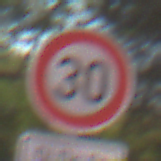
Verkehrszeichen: Geschwindigkeit30
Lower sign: ZeitangabenMitBeschraenkungAufWochentage3
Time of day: MorningAfternoon
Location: Outdoor (Nature)
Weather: Clear
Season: Summer
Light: Natural